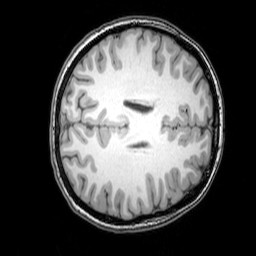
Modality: T1w
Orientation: axial
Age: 23
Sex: female
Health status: healthy
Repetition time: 0.081 s
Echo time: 0.037 s